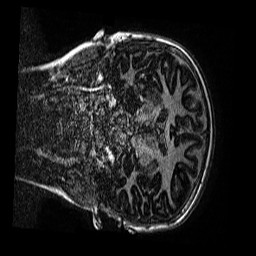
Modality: MP2RAGE
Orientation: coronal
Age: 12
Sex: female
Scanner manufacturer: siemens
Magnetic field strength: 3 T
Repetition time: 4 s
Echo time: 0.00299 s